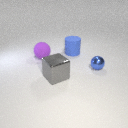
large purple rubber sphere behind large gray metal cube